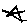
Label: star